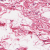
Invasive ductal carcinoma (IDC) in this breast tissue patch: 0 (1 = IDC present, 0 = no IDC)